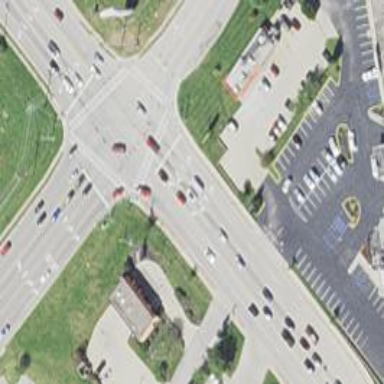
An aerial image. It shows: Crossing on the road.